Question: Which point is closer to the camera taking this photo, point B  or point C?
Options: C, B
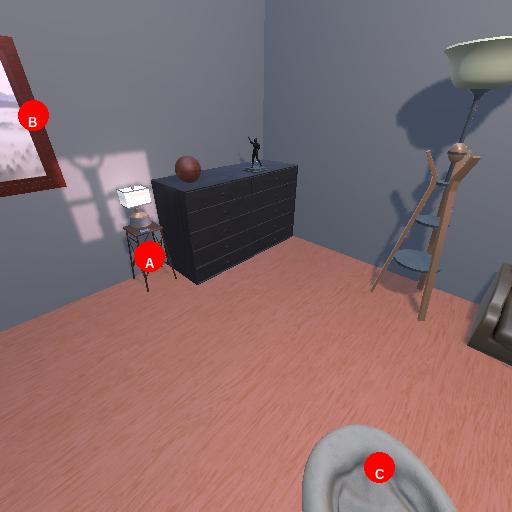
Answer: C